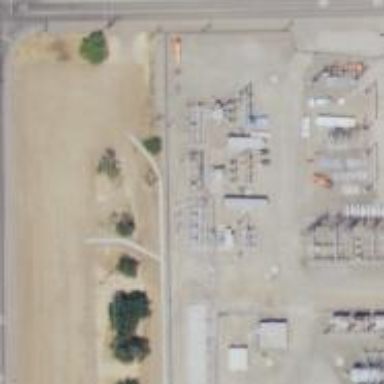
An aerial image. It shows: Power pole.